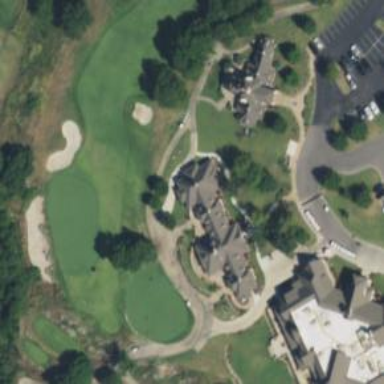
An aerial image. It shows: Path used for both walking and golf.